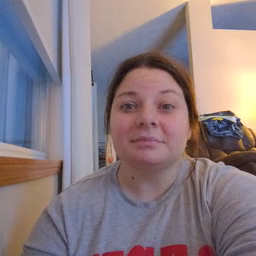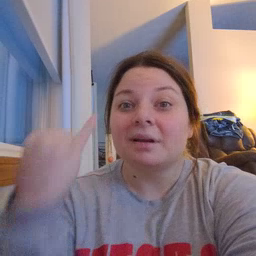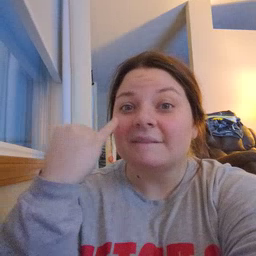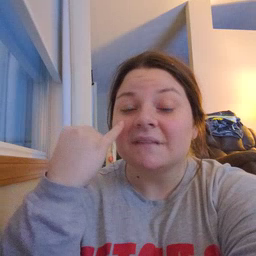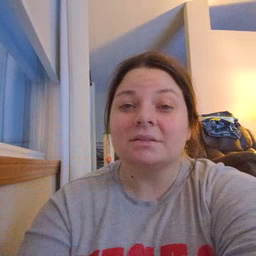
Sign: if